Interaction volume radius: 5 \u00c5
Interaction volume height: 10 \u00c5
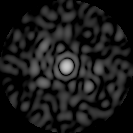
Disorder parameter: 0.8663